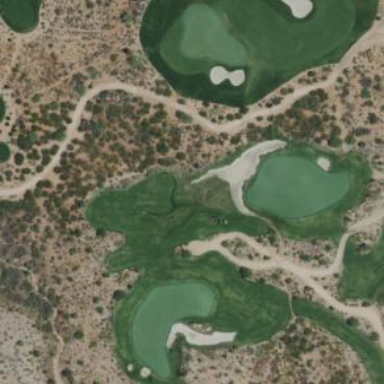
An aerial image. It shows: Rough area in golf course.